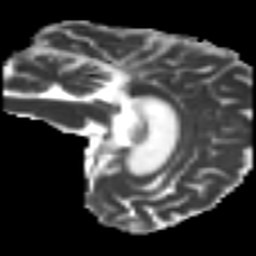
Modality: MD
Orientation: sagittal
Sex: male
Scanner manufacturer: ge
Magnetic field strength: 3 T
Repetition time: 7 s
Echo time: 0.0811 s